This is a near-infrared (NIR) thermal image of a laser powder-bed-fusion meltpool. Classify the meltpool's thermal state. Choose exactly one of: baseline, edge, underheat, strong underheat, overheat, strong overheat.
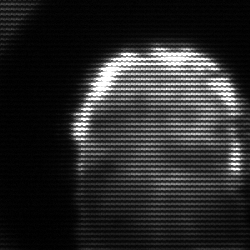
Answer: baseline